Question:
I'm not really sure what is wrong because I have tried the other method overload for TcpListener.Start(int backlog) but the same result occurred. Maybe it is something wrong with how I initialized it?
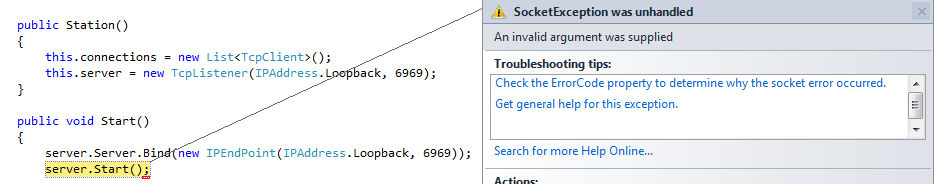
Answer: Why are you specifying a host and port twice? Supplying them to the 'TcpListener' constructor should suffice:
'''
public Station()
{
this.connections = new List<TcpClient>();
this.server = new TcpCient(IPAddress.Loopback, 6969);
}
public void Start()
{
server.Start();
}
'''